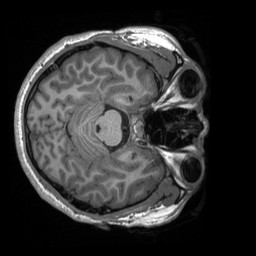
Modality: T1w
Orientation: axial
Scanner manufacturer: siemens
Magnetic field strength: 3 T
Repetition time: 2.3 s
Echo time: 0.00232 s